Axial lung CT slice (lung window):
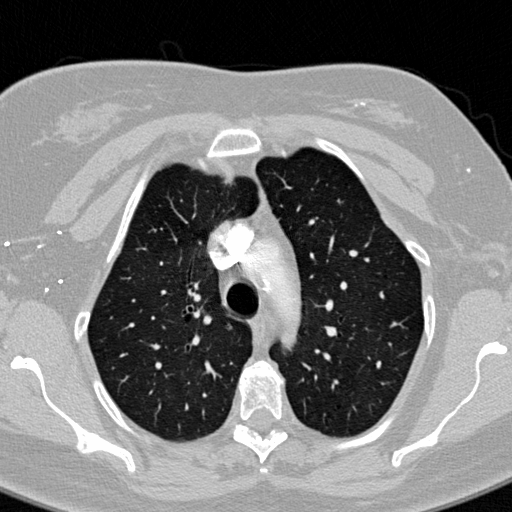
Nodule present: no